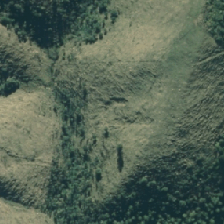
Land cover: broadleaved_indigenous_hardwood